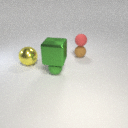
small brown rubber sphere to the right of large yellow metal sphere